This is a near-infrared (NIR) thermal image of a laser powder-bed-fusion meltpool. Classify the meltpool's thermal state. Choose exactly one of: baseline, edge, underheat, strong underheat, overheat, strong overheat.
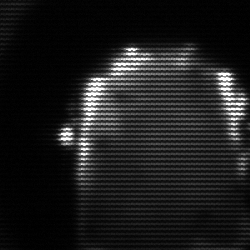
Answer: baseline